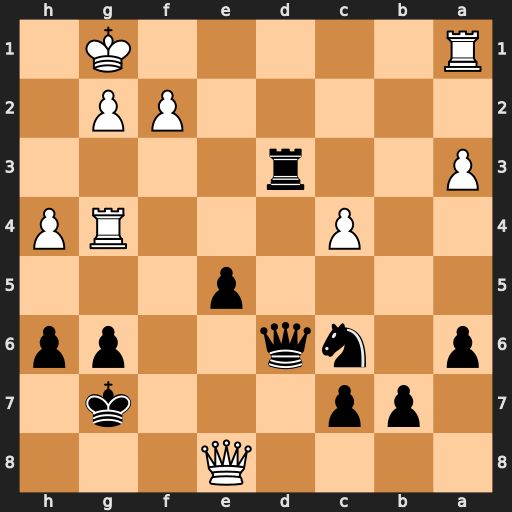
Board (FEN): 4Q3/1pp3k1/p1nq2pp/4p3/2P3RP/P2r4/5PP1/R5K1
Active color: b
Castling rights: -
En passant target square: -
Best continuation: Rd1+ Rxd1 Qxd1+ Kh2 Qxg4